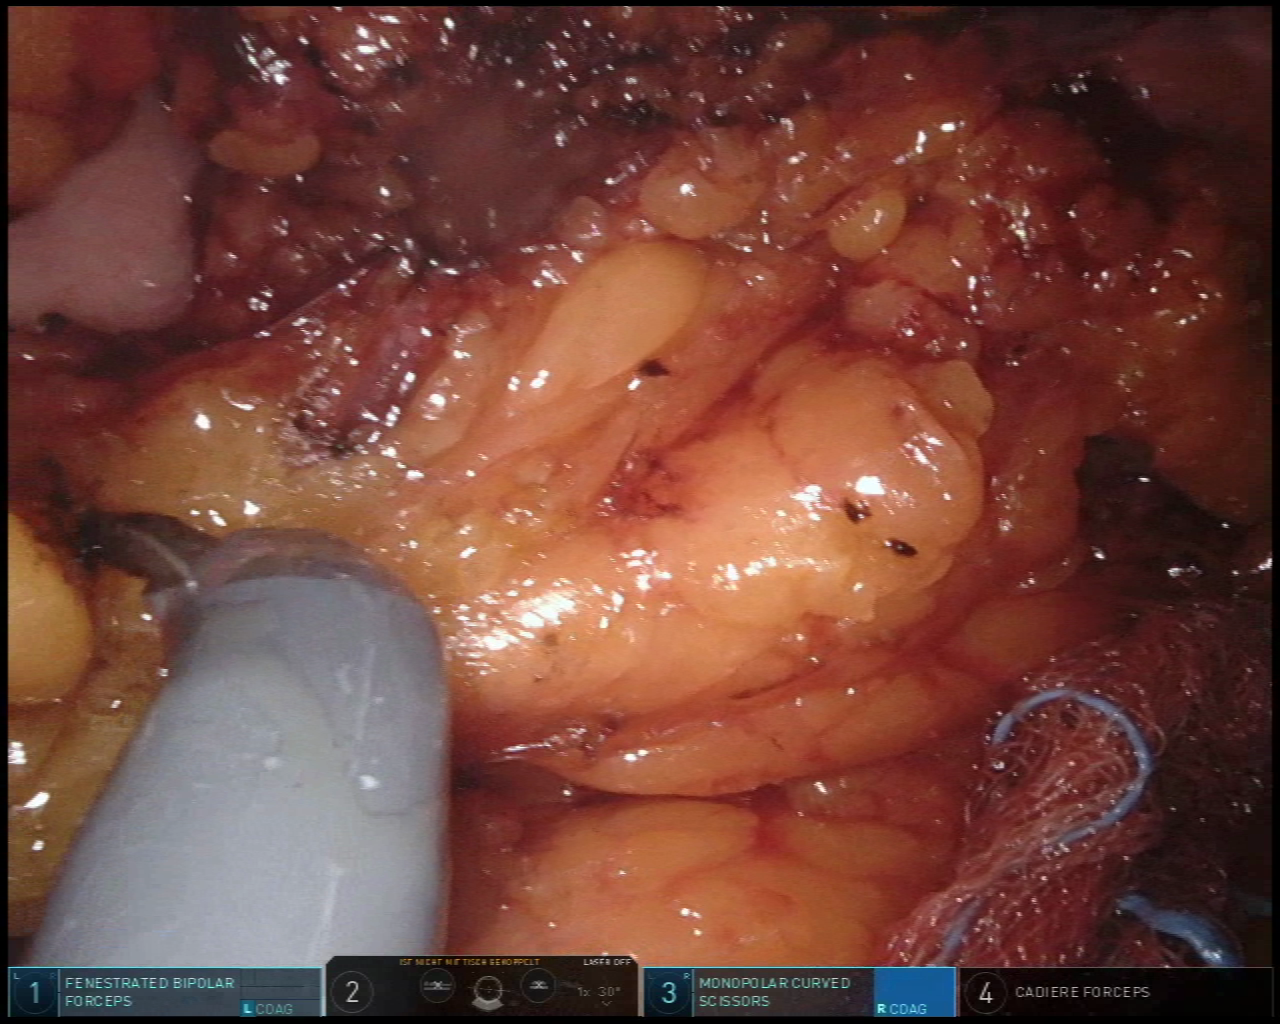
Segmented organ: stomach
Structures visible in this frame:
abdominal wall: no
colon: no
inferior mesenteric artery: no
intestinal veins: no
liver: no
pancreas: no
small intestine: no
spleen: no
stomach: yes
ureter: no
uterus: no
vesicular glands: no